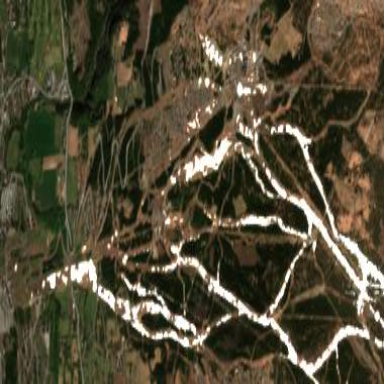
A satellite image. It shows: Area designated for winter sports.